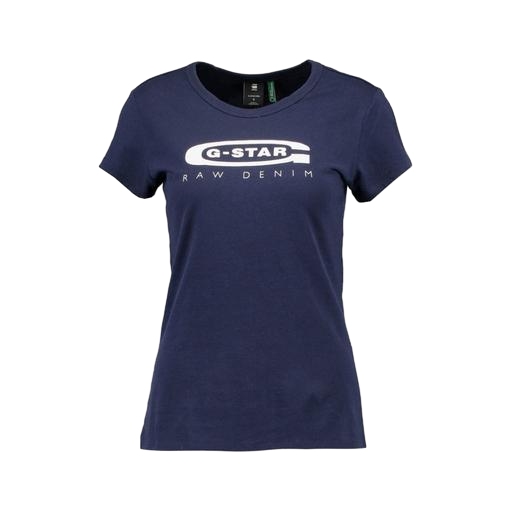
slim crew tee, regular t-shirt, mid t-shirt, white background